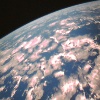
Label: cloud